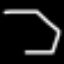
Label: octagon